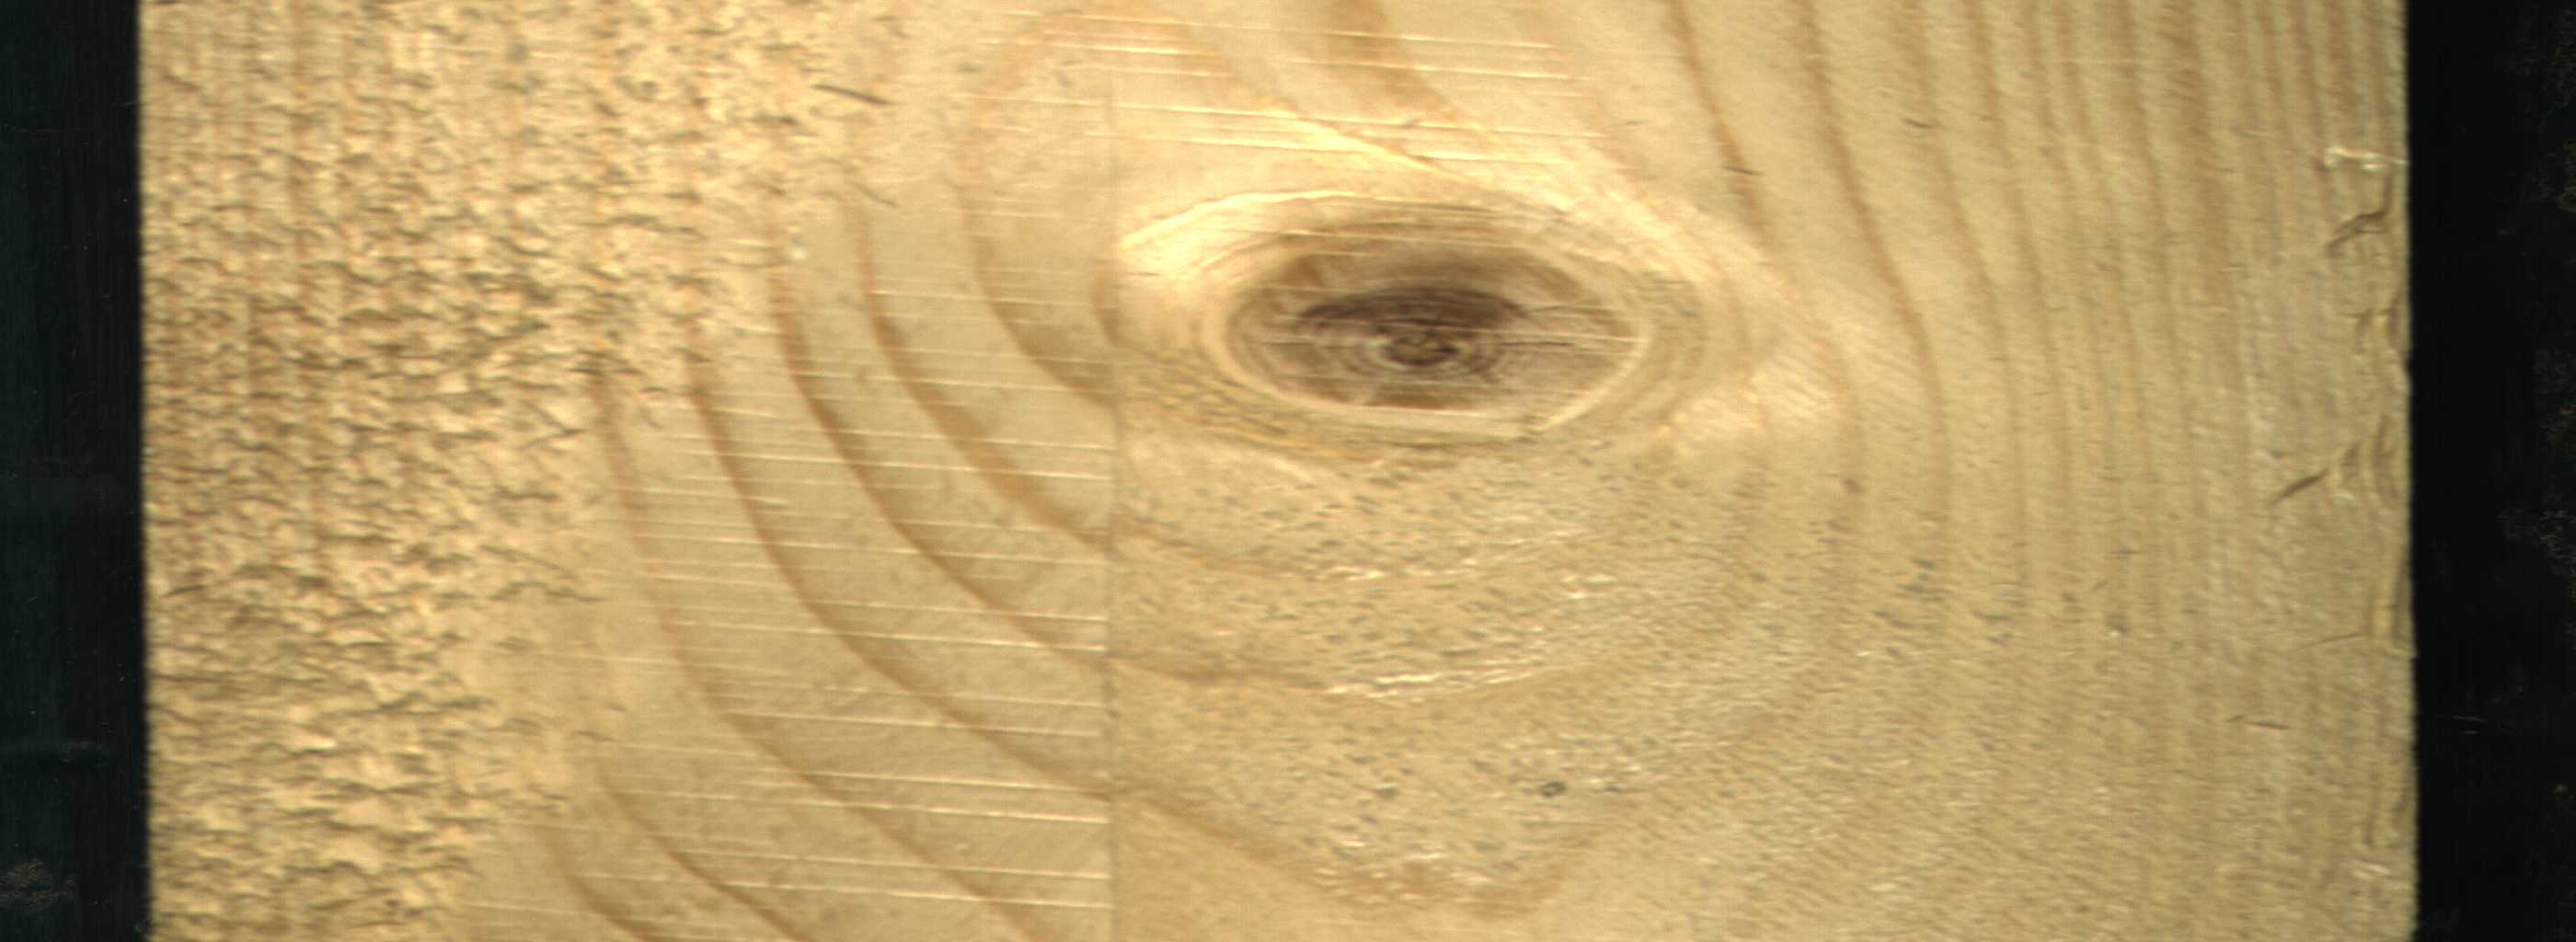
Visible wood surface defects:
Live_Knot